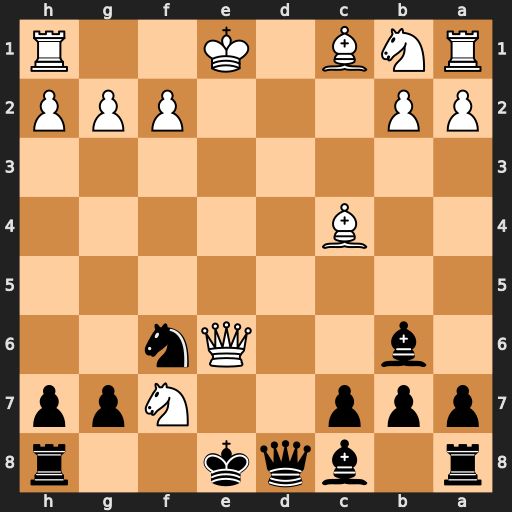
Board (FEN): r1bqk2r/ppp2Npp/1b2Qn2/8/2B5/8/PP3PPP/RNB1K2R
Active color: b
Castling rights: KQkq
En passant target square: -
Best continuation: Bxe6 Nxd8 Bxc4